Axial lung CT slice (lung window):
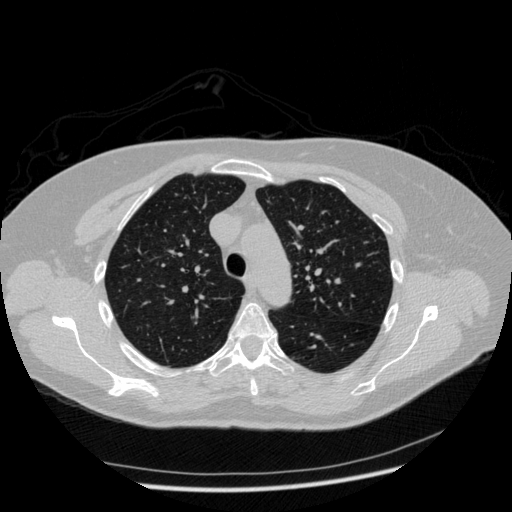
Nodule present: no